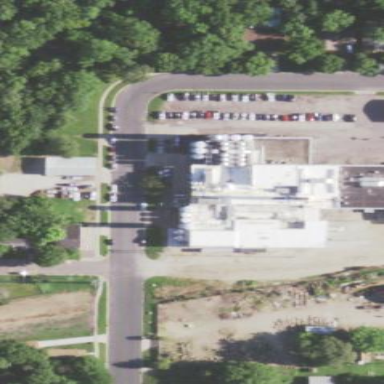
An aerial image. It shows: Industrial building.